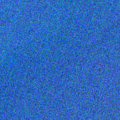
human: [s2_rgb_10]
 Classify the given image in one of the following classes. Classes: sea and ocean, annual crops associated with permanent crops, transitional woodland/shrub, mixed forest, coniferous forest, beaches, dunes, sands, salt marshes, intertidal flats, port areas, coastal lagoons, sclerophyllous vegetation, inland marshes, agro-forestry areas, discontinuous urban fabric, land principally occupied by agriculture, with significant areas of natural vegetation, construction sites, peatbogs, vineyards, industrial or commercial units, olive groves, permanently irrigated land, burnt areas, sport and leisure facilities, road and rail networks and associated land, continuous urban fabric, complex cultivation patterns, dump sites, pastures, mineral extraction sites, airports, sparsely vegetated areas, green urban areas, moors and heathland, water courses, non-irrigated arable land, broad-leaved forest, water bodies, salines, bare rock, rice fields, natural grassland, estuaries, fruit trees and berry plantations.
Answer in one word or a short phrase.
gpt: sea and ocean